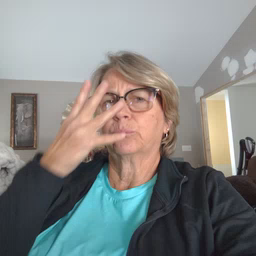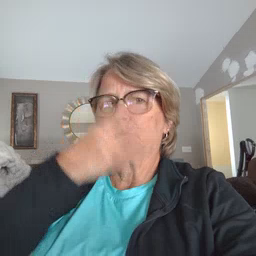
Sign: pretty